На рисунке показан деревянный брусок с вертикальным стержнем, имеющий общую массу $M$ и размещённый на горизонтальной поверхности. $B$ — небольшой шарик массой $m$, привязанный к вершине стержня тонкой нерастяжимой нитью. В начальный момент времени нить горизонтальна, и шарик отпускают. Считайте, что брусок не может вращаться. Известно, что до момента столкновения шарика со стержнем брусок не сдвигался с места.
Найдите наименьшее возможное значение коэффициента трения $\mu_{min}$ между бруском и горизонтальной поверхностью, при котором реализуется описанное в задаче движение.
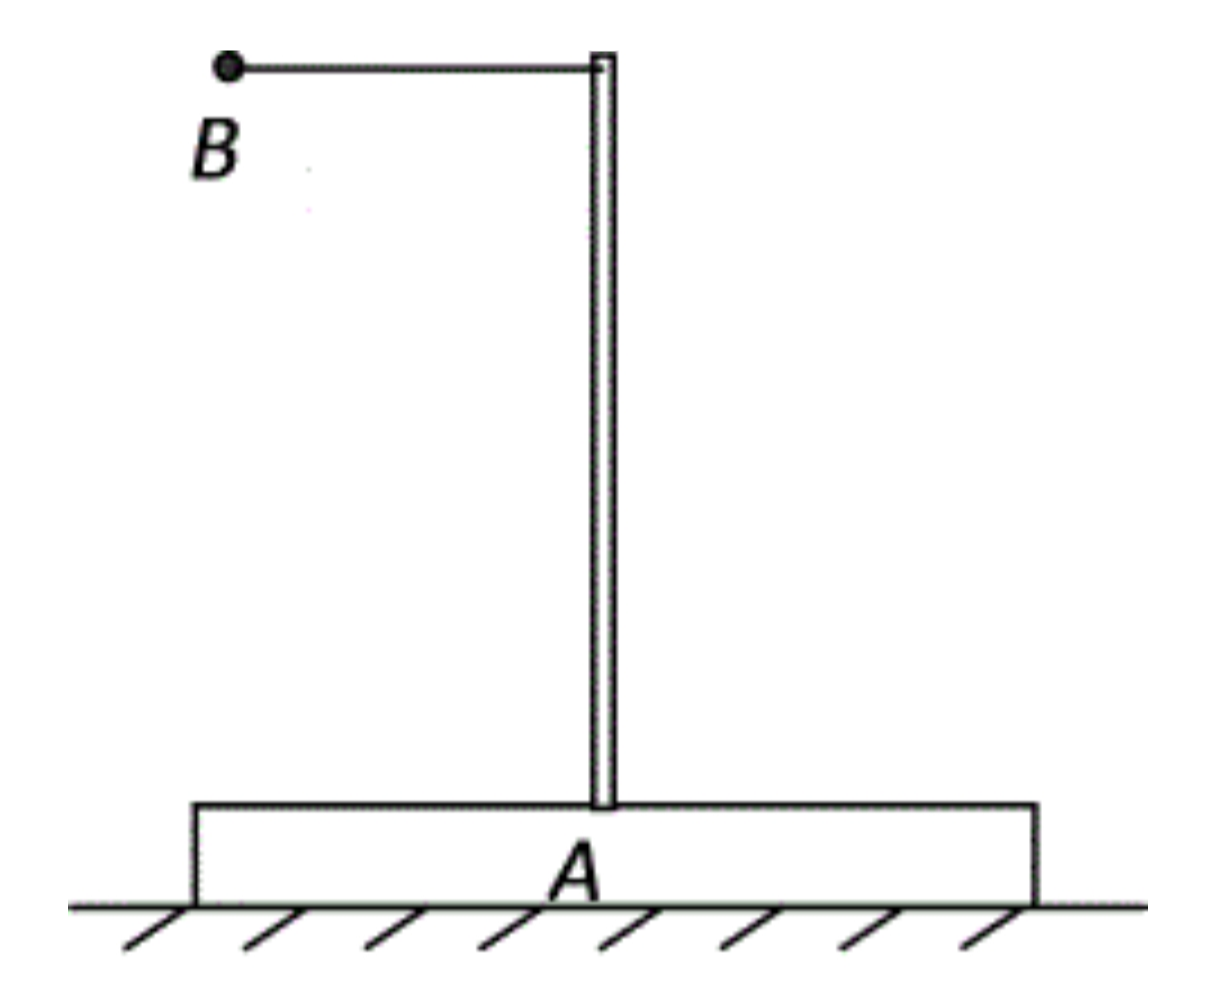
Ответ: \[\mu_{min}=\frac{3m}{2\sqrt{M^2+3mM}}.\]
Темы:
T, Механика, Динамика, Китайские, Движение по окружности